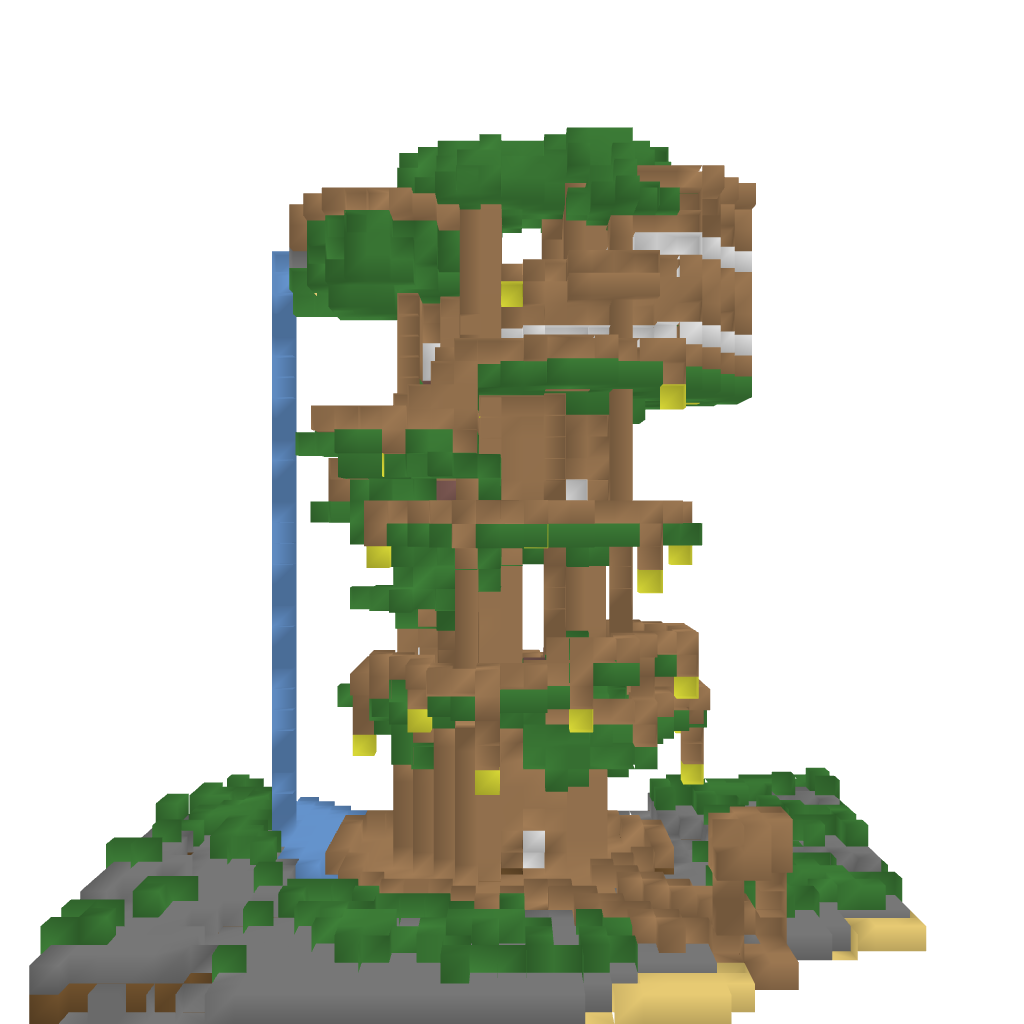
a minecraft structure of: Jungle Treehouse good quality